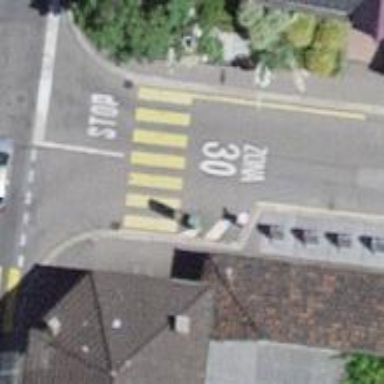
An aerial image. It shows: Zebra crossing on the road.